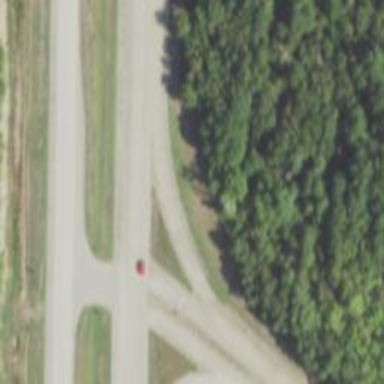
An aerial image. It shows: Trunk link highway.